Question: I was answering <URL> to get on top of eachother, making some to get hidden:

His solution was to set 'alpha = 0.5', but he didn't liked the result as the colors mixed in different ways in each x-axis tick. Thus, i figured that the solution would be to have a different color ordering for each x-axis tick, but i don't know how to do it in ggplot.
## What I've tried:
Dummy data:
'''
library(tidyverse)
set.seed(7)
df = tibble(
categories = rep(c("a", "b", "c"), each = 3) %>% factor(),
xaxis = rep(1:3, 3) %>% factor(),
yaxis = runif(9))
'''
What plotted the "original" graph, shown above:
'''
ggplot() +
geom_bar(aes(xaxis, yaxis, fill = categories), df,
stat = "identity", position = "identity")
'''
My attempt: changing the 'categories' levels order and creating a different 'geom_bar' for each x-axis value with a for loop:
'''
g = ggplot()
for(x in unique(df$xaxis)){
df.x = df %>% filter(xaxis == x) %>% mutate(categories = fct_reorder(categories, yaxis))
g = g + geom_bar(aes(xaxis, yaxis, fill = categories), df.x,
stat = "identity", position = "identity")}
plot(g)
'''
The levels on df.x actually change to the correct order for every iteration, but the same graph as before gets produced.
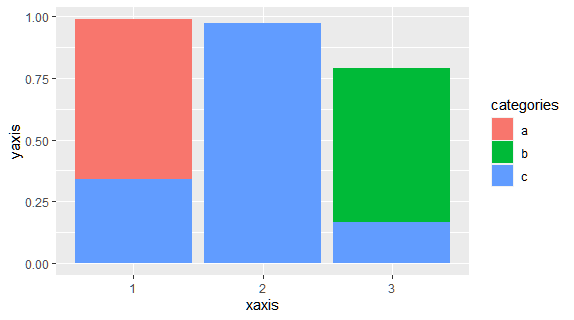
Answer: I draw a traditional overlapping plot and (if i understood correctly) your desired plot below to compare results:
'''
library(tidyverse)
set.seed(7)
df = tibble(
categories = rep(c("a", "b", "c"), each = 3) %>% factor(),
xaxis = rep(1:3, 3) %>% factor(),
yaxis = runif(9))
ggplot() +
geom_bar(aes(xaxis, yaxis, fill = categories, group=categories), df, alpha=0.8,
stat = "identity", position = position_dodge(width=0.3,preserve = "single"))
'''

'''
df<-df %>% group_by(xaxis) %>% mutate(rank=rank(-yaxis)) %>%
pivot_wider(values_from=yaxis, names_from = rank, values_fill = 0,
names_sort = T, names_prefix = "rank")
print(df)
#> # A tibble: 9 x 5
#> # Groups: xaxis [3]
#> categories xaxis rank1 rank2 rank3
#> <fct> <fct> <dbl> <dbl> <dbl>
#> 1 a 1 0.989 0 0
#> 2 a 2 0 0.398 0
#> 3 a 3 0 0 0.116
#> 4 b 1 0 0 0.0697
#> 5 b 2 0 0 0.244
#> 6 b 3 0.792 0 0
#> 7 c 1 0 0.340 0
#> 8 c 2 0.972 0 0
#> 9 c 3 0 0.166 0
g <- reduce(
map(paste0("rank",1:3),
~geom_bar(aes(xaxis, .data[[.x]], fill=categories), stat="identity", position="identity")),
'+', .init = ggplot(df) )
g
'''

<URL>
It is easier, thanks to Park and <URL> post
'''
set.seed(7)
df = tibble(
categories = rep(c("a", "b", "c"), each = 3) %>% factor(),
xaxis = rep(1:3, 3) %>% factor(),
yaxis = runif(9))
df %>% group_by(xaxis) %>% arrange(rank(-yaxis)) %>%
ggplot() + geom_bar(aes(xaxis, yaxis, fill=categories), stat="identity", position="identity")
'''